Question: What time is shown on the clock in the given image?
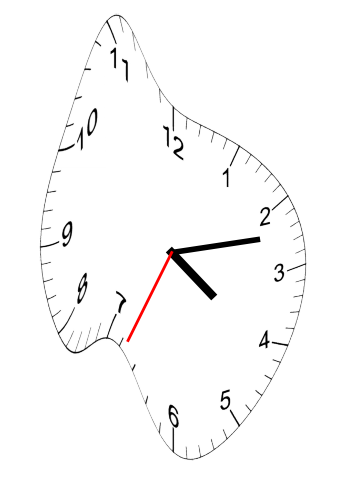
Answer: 04:12:34